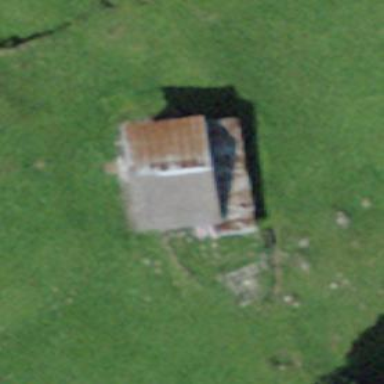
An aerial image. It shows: Cabin is depicted in the image.